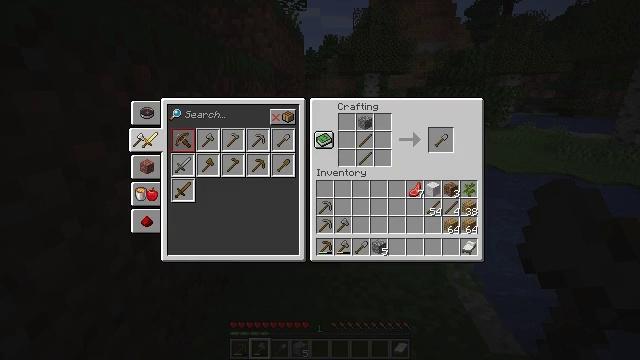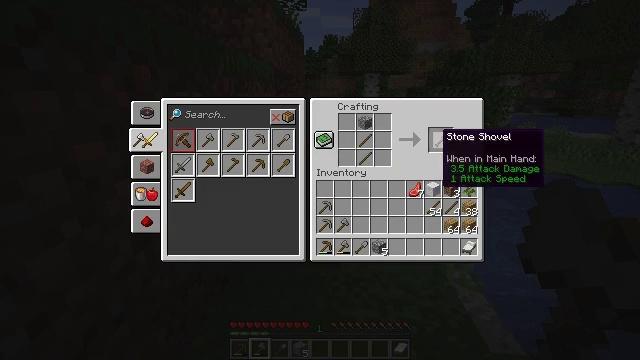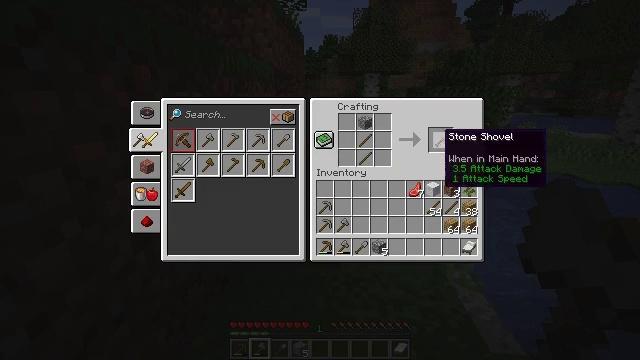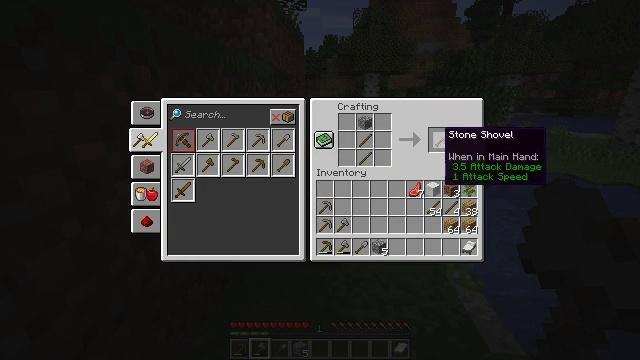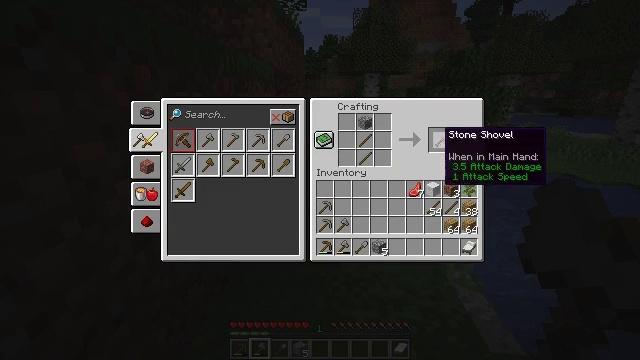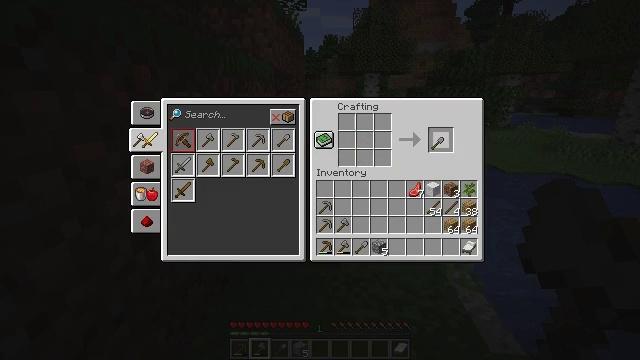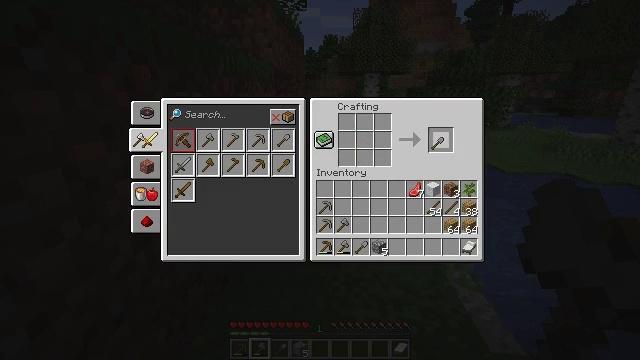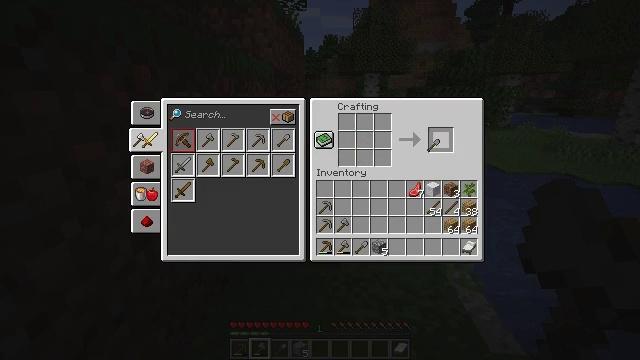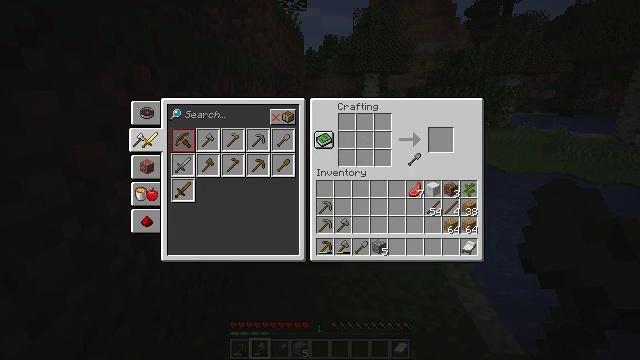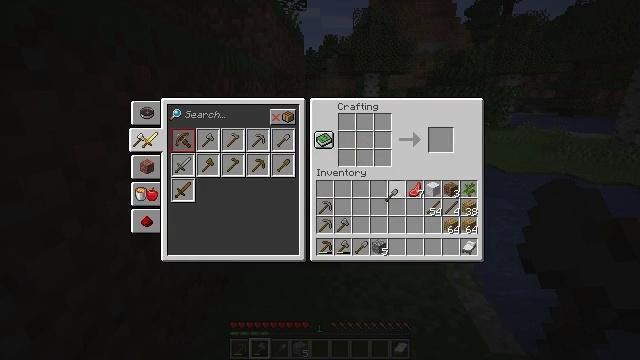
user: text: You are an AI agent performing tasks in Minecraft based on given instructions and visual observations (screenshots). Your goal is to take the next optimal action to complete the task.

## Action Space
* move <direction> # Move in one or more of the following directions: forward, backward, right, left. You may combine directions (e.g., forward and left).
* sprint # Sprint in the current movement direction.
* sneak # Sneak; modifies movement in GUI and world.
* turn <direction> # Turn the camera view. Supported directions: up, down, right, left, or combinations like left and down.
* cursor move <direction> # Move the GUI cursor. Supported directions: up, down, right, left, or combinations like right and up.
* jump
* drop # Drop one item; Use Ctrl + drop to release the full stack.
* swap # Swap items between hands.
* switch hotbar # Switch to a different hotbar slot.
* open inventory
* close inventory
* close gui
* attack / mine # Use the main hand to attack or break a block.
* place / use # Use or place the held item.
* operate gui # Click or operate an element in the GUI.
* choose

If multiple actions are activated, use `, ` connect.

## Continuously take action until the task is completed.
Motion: motion action
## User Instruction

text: Put sticks and cobblestone in the crafting grid to craft a stone shovel.
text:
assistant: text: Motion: cursor move right
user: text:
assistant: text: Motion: no_op
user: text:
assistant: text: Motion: no_op
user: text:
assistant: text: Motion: no_op
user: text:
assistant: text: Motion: operate gui
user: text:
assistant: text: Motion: operate gui
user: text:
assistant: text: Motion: no_op
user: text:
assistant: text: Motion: cursor move left and down
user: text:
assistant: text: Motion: cursor move left and down
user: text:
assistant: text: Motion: no_op